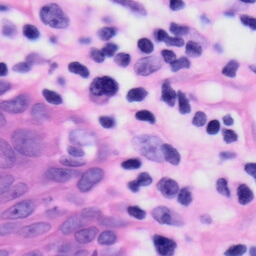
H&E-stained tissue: Skin